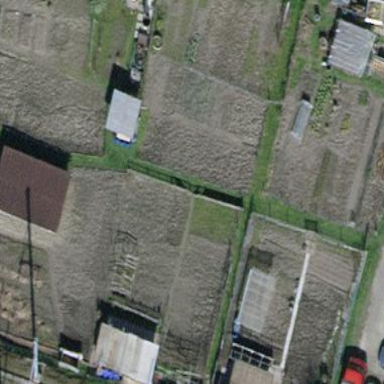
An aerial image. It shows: Area designated for allotments.